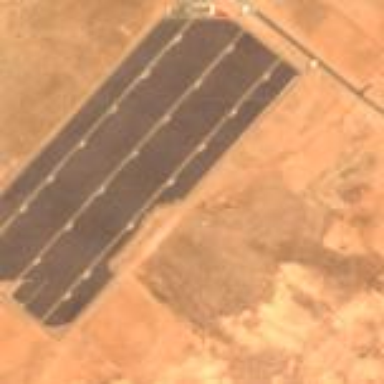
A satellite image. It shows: Solar power plant using photovoltaic technology.